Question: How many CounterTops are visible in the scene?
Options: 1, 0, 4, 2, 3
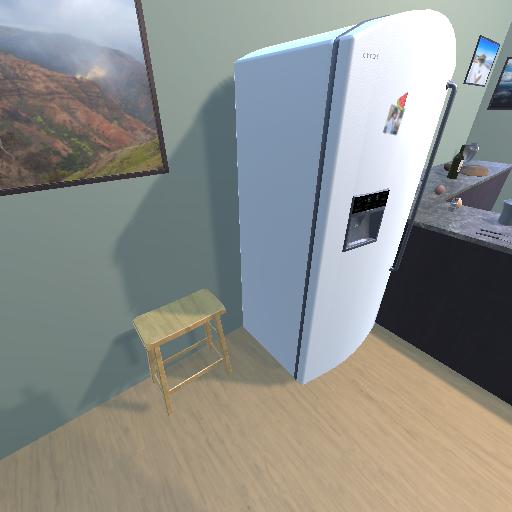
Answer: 1